Question: I'm trying to figure out how I can make a custom control in a way where user can scroll in all directions, but with a fixed row and column. A grid is not suitable for what I'm trying to do, because it scrolls column by column. I need horizontal scrolling to be smooth, pixel by pixel. I have no use for columns, only visual grid lines. Vertical scrolling should scroll not only the area on the right, but also the fixed region on the left. Same with horizontal scrolling: the header row should move along with the horizontal scrollbar.
This is just a rough draft of the final control I'm working on.

Note how the scrollbars do not cover the full control, only the larger region. The fixed column/row should also be able to move along with their corresponding scrollbar.
How should I implement the scrollbars to make this possible?
PS - This is to replace a much more thorough question which was deleted for being a mis-leading request. So sorry if I'm lacking details which you might need to know.
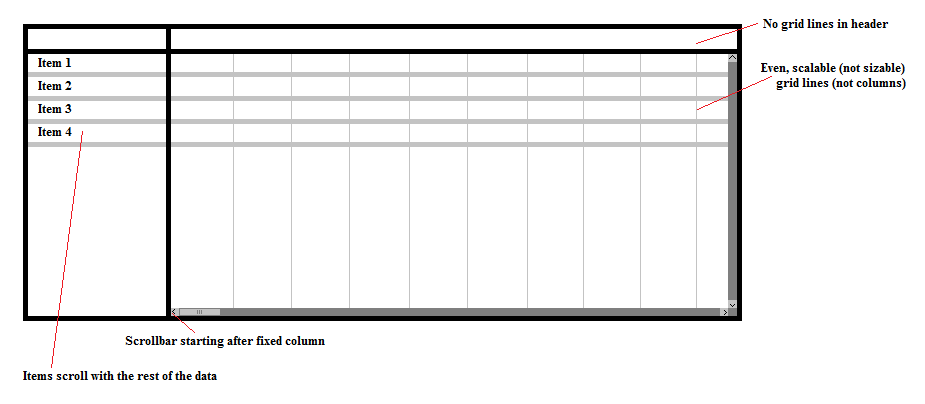
Answer: First, I thought you could do with <URL> which is capable of holding controls in cells, but from your comment I understand that you want to draw everything yourself. So I wrote a ''THeaderGrid'' component:
'''
procedure TForm1.FormCreate(Sender: TObject);
begin
with THeaderGrid.Create(Self) do
begin
Align := alClient;
OnDrawCell := DrawCell;
OnDrawColHeader := DrawCell;
OnDrawRowHeader := DrawCell;
Parent := Self;
end;
end;
procedure TForm1.DrawCell(Sender: TObject; ACanvas: TCanvas; ACol,
ARow: Integer; R: TRect);
begin
ACanvas.TextOut(R.Left + 2, R.Top + 2, Format('(%d,%d)', [ACol, ARow]));
end;
'''

The component is build up out of three 'TPaintScroller' controls (a 'TPaintBox' on a 'TScrollBox'). Actually, for both headers, 'TScrollBox' is a little bit heavyweighted, but it was kind of handy to use the same control as for the data region with the cells.
There are three OnDraw events, one for both headers and one for the cells, but you could all set them to the same handler, alike the example above. Distinguish each by the column or row index being '-1'.
'''
unit HeaderGrid;
interface
uses
Classes, Controls, Windows, Messages, Graphics, Forms, ExtCtrls, StdCtrls;
type
TPaintEvent = procedure(ACanvas: TCanvas) of object;
TPaintScroller = class(TScrollingWinControl)
private
FOnPaint: TPaintEvent;
FOnScroll: TNotifyEvent;
FPainter: TPaintBox;
function GetPaintHeight: Integer;
function GetPaintWidth: Integer;
function GetScrollBars: TScrollStyle;
procedure SetPaintHeight(Value: Integer);
procedure SetPaintWidth(Value: Integer);
procedure SetScrollBars(Value: TScrollStyle);
procedure WMEraseBkgnd(var Message: TWMEraseBkgnd); message WM_ERASEBKGND;
procedure WMHScroll(var Message: TWMScroll); message WM_HSCROLL;
procedure WMVScroll(var Message: TWMScroll); message WM_VSCROLL;
protected
procedure CreateParams(var Params: TCreateParams); override;
function DoMouseWheel(Shift: TShiftState; WheelDelta: Integer;
MousePos: TPoint): Boolean; override;
procedure DoPaint(Sender: TObject); virtual;
procedure DoScroll; virtual;
procedure PaintWindow(DC: HDC); override;
procedure Resize; override;
public
constructor Create(AOwner: TComponent); override;
published
property OnPaint: TPaintEvent read FOnPaint write FOnPaint;
property OnScroll: TNotifyEvent read FOnScroll write FOnScroll;
property PaintHeight: Integer read GetPaintHeight write SetPaintHeight;
property PaintWidth: Integer read GetPaintWidth write SetPaintWidth;
property ScrollBars: TScrollStyle read GetScrollBars write SetScrollBars
default ssBoth;
end;
TDrawCellEvent = procedure(Sender: TObject; ACanvas: TCanvas; ACol,
ARow: Integer; R: TRect) of object;
THeaderGrid = class(TCustomControl)
private
FCellScroller: TPaintScroller;
FColCount: Integer;
FColHeader: TPaintScroller;
FColWidth: Integer;
FOnDrawCell: TDrawCellEvent;
FOnDrawColHeader: TDrawCellEvent;
FOnDrawRowHeader: TDrawCellEvent;
FRowCount: Integer;
FRowHeader: TPaintScroller;
FRowHeight: Integer;
procedure CellsScrolled(Sender: TObject);
function GetColHeaderHeight: Integer;
function GetRowHeaderWidth: Integer;
procedure PaintCells(ACanvas: TCanvas);
procedure PaintColHeader(ACanvas: TCanvas);
procedure PaintRowHeader(ACanvas: TCanvas);
procedure SetColCount(Value: Integer);
procedure SetColHeaderHeight(Value: Integer);
procedure SetColWidth(Value: Integer);
procedure SetRowCount(Value: Integer);
procedure SetRowHeaderWidth(Value: Integer);
procedure SetRowHeight(Value: Integer);
procedure UpdateSize;
procedure WMEraseBkgnd(var Message: TWMEraseBkgnd); message WM_ERASEBKGND;
protected
procedure CreateParams(var Params: TCreateParams); override;
procedure DoDrawCell(ACanvas: TCanvas; ACol, ARow: Integer;
R: TRect); virtual;
procedure DoDrawColHeader(ACanvas: TCanvas; ACol: Integer;
R: TRect); virtual;
procedure DoDrawRowHeader(ACanvas: TCanvas; ARow: Integer;
R: TRect); virtual;
procedure Paint; override;
public
constructor Create(AOwner: TComponent); override;
procedure MouseWheelHandler(var Message: TMessage); override;
published
property ColCount: Integer read FColCount write SetColCount default 5;
property ColHeaderHeight: Integer read GetColHeaderHeight
write SetColHeaderHeight default 24;
property ColWidth: Integer read FColWidth write SetColWidth default 64;
property OnDrawCell: TDrawCellEvent read FOnDrawCell write FOnDrawCell;
property OnDrawColHeader: TDrawCellEvent read FOnDrawColHeader
write FOnDrawColHeader;
property OnDrawRowHeader: TDrawCellEvent read FOnDrawRowHeader
write FOnDrawRowHeader;
property RowCount: Integer read FRowCount write SetRowCount default 5;
property RowHeaderWidth: Integer read GetRowHeaderWidth
write SetRowHeaderWidth default 64;
property RowHeight: Integer read FRowHeight write SetRowHeight default 24;
published
property Color;
property Font;
property ParentColor default False;
property TabStop default True;
end;
implementation
{ TPaintScroller }
constructor TPaintScroller.Create(AOwner: TComponent);
begin
inherited Create(AOwner);
ControlStyle := [csOpaque];
HorzScrollBar.Tracking := True;
VertScrollBar.Tracking := True;
Width := 100;
Height := 100;
FPainter := TPaintBox.Create(Self);
FPainter.SetBounds(0, 0, 100, 100);
FPainter.OnPaint := DoPaint;
FPainter.Parent := Self;
end;
procedure TPaintScroller.CreateParams(var Params: TCreateParams);
begin
inherited CreateParams(Params);
with Params.WindowClass do
Style := Style and not (CS_HREDRAW or CS_VREDRAW);
end;
function TPaintScroller.DoMouseWheel(Shift: TShiftState;
WheelDelta: Integer; MousePos: TPoint): Boolean;
begin
VertScrollBar.Position := VertScrollBar.Position - WheelDelta;
DoScroll;
Result := True;
end;
procedure TPaintScroller.DoPaint(Sender: TObject);
begin
if Assigned(FOnPaint) then
FOnPaint(FPainter.Canvas);
end;
procedure TPaintScroller.DoScroll;
begin
if Assigned(FOnScroll) then
FOnScroll(Self);
end;
function TPaintScroller.GetPaintHeight: Integer;
begin
Result := FPainter.Height;
end;
function TPaintScroller.GetPaintWidth: Integer;
begin
Result := FPainter.Width;
end;
function TPaintScroller.GetScrollBars: TScrollStyle;
begin
if HorzScrollBar.Visible and VertScrollBar.Visible then
Result := ssBoth
else if not HorzScrollBar.Visible and VertScrollBar.Visible then
Result := ssVertical
else if HorzScrollBar.Visible and not VertScrollBar.Visible then
Result := ssHorizontal
else
Result := ssNone;
end;
procedure TPaintScroller.PaintWindow(DC: HDC);
begin
with FPainter do
ExcludeClipRect(DC, 0, 0, Width + Left, Height + Top);
FillRect(DC, ClientRect, Brush.Handle);
end;
procedure TPaintScroller.Resize;
begin
DoScroll;
inherited Resize;
end;
procedure TPaintScroller.SetPaintHeight(Value: Integer);
begin
FPainter.Height := Value;
end;
procedure TPaintScroller.SetPaintWidth(Value: Integer);
begin
FPainter.Width := Value;
end;
procedure TPaintScroller.SetScrollBars(Value: TScrollStyle);
begin
HorzScrollBar.Visible := (Value = ssBoth) or (Value = ssHorizontal);
VertScrollBar.Visible := (Value = ssBoth) or (Value = ssVertical);
end;
procedure TPaintScroller.WMEraseBkgnd(var Message: TWMEraseBkgnd);
begin
Message.Result := 1;
end;
procedure TPaintScroller.WMHScroll(var Message: TWMScroll);
begin
inherited;
DoScroll;
end;
procedure TPaintScroller.WMVScroll(var Message: TWMScroll);
begin
inherited;
DoScroll;
end;
{ THeaderGrid }
procedure THeaderGrid.CellsScrolled(Sender: TObject);
begin
FColHeader.FPainter.Left := -FCellScroller.HorzScrollBar.Position;
FRowHeader.FPainter.Top := -FCellScroller.VertScrollBar.Position;
end;
constructor THeaderGrid.Create(AOwner: TComponent);
begin
inherited Create(AOwner);
ControlStyle := [csOpaque];
ParentColor := False;
TabStop := True;
FCellScroller := TPaintScroller.Create(Self);
FCellScroller.Anchors := [akLeft, akTop, akRight, akBottom];
FCellScroller.OnPaint := PaintCells;
FCellScroller.OnScroll := CellsScrolled;
FCellScroller.AutoScroll := True;
FCellScroller.Parent := Self;
FColHeader := TPaintScroller.Create(Self);
FColHeader.Anchors := [akLeft, akTop, akRight];
FColHeader.OnPaint := PaintColHeader;
FColHeader.ScrollBars := ssNone;
FColHeader.Parent := Self;
FRowHeader := TPaintScroller.Create(Self);
FRowHeader.Anchors := [akLeft, akTop, akBottom];
FRowHeader.OnPaint := PaintRowHeader;
FRowHeader.ScrollBars := ssNone;
FRowHeader.Parent := Self;
Width := 320;
Height := 120;
ColCount := 5;
RowCount := 5;
ColWidth := 64;
RowHeight := 24;
ColHeaderHeight := 24;
RowHeaderWidth := 64;
end;
procedure THeaderGrid.CreateParams(var Params: TCreateParams);
begin
inherited CreateParams(Params);
with Params.WindowClass do
Style := Style and not (CS_HREDRAW or CS_VREDRAW);
end;
procedure THeaderGrid.DoDrawCell(ACanvas: TCanvas; ACol, ARow: Integer;
R: TRect);
begin
if Assigned(FOnDrawCell) then
FOnDrawCell(Self, ACanvas, ACol, ARow, R);
end;
procedure THeaderGrid.DoDrawColHeader(ACanvas: TCanvas; ACol: Integer;
R: TRect);
begin
if Assigned(FOnDrawColHeader) then
FOnDrawColHeader(Self, ACanvas, ACol, -1, R);
end;
procedure THeaderGrid.DoDrawRowHeader(ACanvas: TCanvas; ARow: Integer;
R: TRect);
begin
if Assigned(FOnDrawRowHeader) then
FOnDrawRowHeader(Self, ACanvas, -1, ARow, R);
end;
function THeaderGrid.GetColHeaderHeight: Integer;
begin
Result := FColHeader.Height;
end;
function THeaderGrid.GetRowHeaderWidth: Integer;
begin
Result := FRowHeader.Width;
end;
procedure THeaderGrid.MouseWheelHandler(var Message: TMessage);
begin
with Message do
Result := FCellScroller.Perform(CM_MOUSEWHEEL, WParam, LParam);
if Message.Result = 0 then
inherited MouseWheelHandler(Message);
end;
procedure THeaderGrid.Paint;
var
R: TRect;
begin
Canvas.Brush.Color := Color;
R := Rect(0, 0, RowHeaderWidth, ColHeaderHeight);
if IntersectRect(R, R, Canvas.ClipRect) then
Canvas.FillRect(R);
Canvas.Brush.Color := clBlack;
R := Rect(0, ColHeaderHeight, Width, ColHeaderHeight + 1);
if IntersectRect(R, R, Canvas.ClipRect) then
Canvas.FillRect(R);
R := Rect(RowHeaderWidth, 0, RowHeaderWidth + 1, Height);
if IntersectRect(R, R, Canvas.ClipRect) then
Canvas.FillRect(R);
end;
procedure THeaderGrid.PaintCells(ACanvas: TCanvas);
var
Col: Integer;
Row: Integer;
R: TRect;
Dummy: TRect;
begin
ACanvas.Brush.Color := Color;
ACanvas.Font := Font;
ACanvas.FillRect(ACanvas.ClipRect);
for Row := 0 to FRowCount - 1 do
begin
R := Bounds(0, Row * FRowHeight, FColWidth, FRowHeight);
for Col := 0 to FColCount - 1 do
begin
if IntersectRect(Dummy, R, ACanvas.ClipRect) then
begin
DoDrawCell(ACanvas, Col, Row, R);
if ACanvas.Pen.Style <> psSolid then
ACanvas.Pen.Style := psSolid;
if ACanvas.Pen.Color <> clSilver then
ACanvas.Pen.Color := clSilver;
ACanvas.MoveTo(R.Left, R.Bottom - 1);
ACanvas.LineTo(R.Right - 1, R.Bottom - 1);
ACanvas.LineTo(R.Right - 1, R.Top - 1);
end;
OffsetRect(R, FColWidth, 0);
end;
end;
end;
procedure THeaderGrid.PaintColHeader(ACanvas: TCanvas);
var
Col: Integer;
R: TRect;
Dummy: TRect;
begin
ACanvas.Brush.Color := Color;
ACanvas.Font := Font;
ACanvas.FillRect(ACanvas.ClipRect);
R := Rect(0, 0, FColWidth, ColHeaderHeight);
for Col := 0 to FColCount - 1 do
begin
if IntersectRect(Dummy, R, ACanvas.ClipRect) then
DoDrawColHeader(ACanvas, Col, R);
OffsetRect(R, FColWidth, 0);
end;
end;
procedure THeaderGrid.PaintRowHeader(ACanvas: TCanvas);
var
Row: Integer;
R: TRect;
Dummy: TRect;
begin
ACanvas.Brush.Color := Color;
ACanvas.Font := Font;
ACanvas.FillRect(ACanvas.ClipRect);
R := Rect(0, 0, RowHeaderWidth, FRowHeight);
for Row := 0 to FRowCount - 1 do
begin
if IntersectRect(Dummy, R, ACanvas.ClipRect) then
begin
DoDrawRowHeader(ACanvas, Row, R);
if ACanvas.Pen.Style <> psSolid then
ACanvas.Pen.Style := psSolid;
if ACanvas.Pen.Color <> clSilver then
ACanvas.Pen.Color := clSilver;
ACanvas.MoveTo(R.Left, R.Bottom - 1);
ACanvas.LineTo(R.Right - 1, R.Bottom - 1);
end;
OffsetRect(R, 0, FRowHeight);
end;
end;
procedure THeaderGrid.SetColCount(Value: Integer);
begin
if FColCount <> Value then
begin
FColCount := Value;
UpdateSize;
end;
end;
procedure THeaderGrid.SetColHeaderHeight(Value: Integer);
begin
if Value >= 0 then
begin
FColHeader.Height := Value;
FRowHeader.BoundsRect := Rect(0, Value + 1, RowHeaderWidth, Height);
FCellScroller.BoundsRect := Rect(RowHeaderWidth + 1, Value + 1, Width,
Height);
end;
end;
procedure THeaderGrid.SetColWidth(Value: Integer);
begin
if FColWidth <> Value then
begin
FColWidth := Value;
FCellScroller.HorzScrollBar.Increment := Value;
UpdateSize;
end;
end;
procedure THeaderGrid.SetRowCount(Value: Integer);
begin
if FRowCount <> Value then
begin
FRowCount := Value;
UpdateSize;
end;
end;
procedure THeaderGrid.SetRowHeaderWidth(Value: Integer);
begin
if Value >= 0 then
begin
FRowHeader.Width := Value;
FColHeader.BoundsRect := Rect(Value + 1, 0, Width, ColHeaderHeight);
FCellScroller.BoundsRect := Rect(Value + 1, ColHeaderHeight + 1, Width,
Height);
end;
end;
procedure THeaderGrid.SetRowHeight(Value: Integer);
begin
if FRowHeight <> Value then
begin
FRowHeight := Value;
FCellScroller.VertScrollBar.Increment := Value;
UpdateSize;
end;
end;
procedure THeaderGrid.UpdateSize;
begin
FColHeader.PaintWidth := FColCount * FColWidth;
FRowHeader.PaintHeight := FRowCount * FRowHeight;
FCellScroller.PaintWidth := FColCount * FColWidth;
FCellScroller.PaintHeight := FRowCount * FRowHeight;
end;
procedure THeaderGrid.WMEraseBkgnd(var Message: TWMEraseBkgnd);
begin
Message.Result := 1;
end;
end.
'''